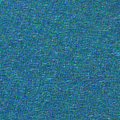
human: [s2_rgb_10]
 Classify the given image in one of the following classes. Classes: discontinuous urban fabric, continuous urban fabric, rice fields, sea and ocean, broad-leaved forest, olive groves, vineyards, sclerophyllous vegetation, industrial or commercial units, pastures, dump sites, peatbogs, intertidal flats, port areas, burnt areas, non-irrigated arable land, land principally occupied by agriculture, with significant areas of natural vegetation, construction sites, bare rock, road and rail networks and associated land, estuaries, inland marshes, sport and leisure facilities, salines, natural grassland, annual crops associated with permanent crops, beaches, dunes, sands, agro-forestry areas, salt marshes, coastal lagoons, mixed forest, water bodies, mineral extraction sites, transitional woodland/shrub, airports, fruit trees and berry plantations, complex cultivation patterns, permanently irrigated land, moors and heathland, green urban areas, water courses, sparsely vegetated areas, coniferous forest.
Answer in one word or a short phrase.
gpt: sea and ocean